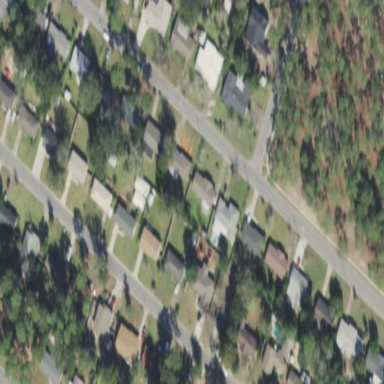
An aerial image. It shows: Residential area consisting of single-family homes.